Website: bh-photo
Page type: cross-sells
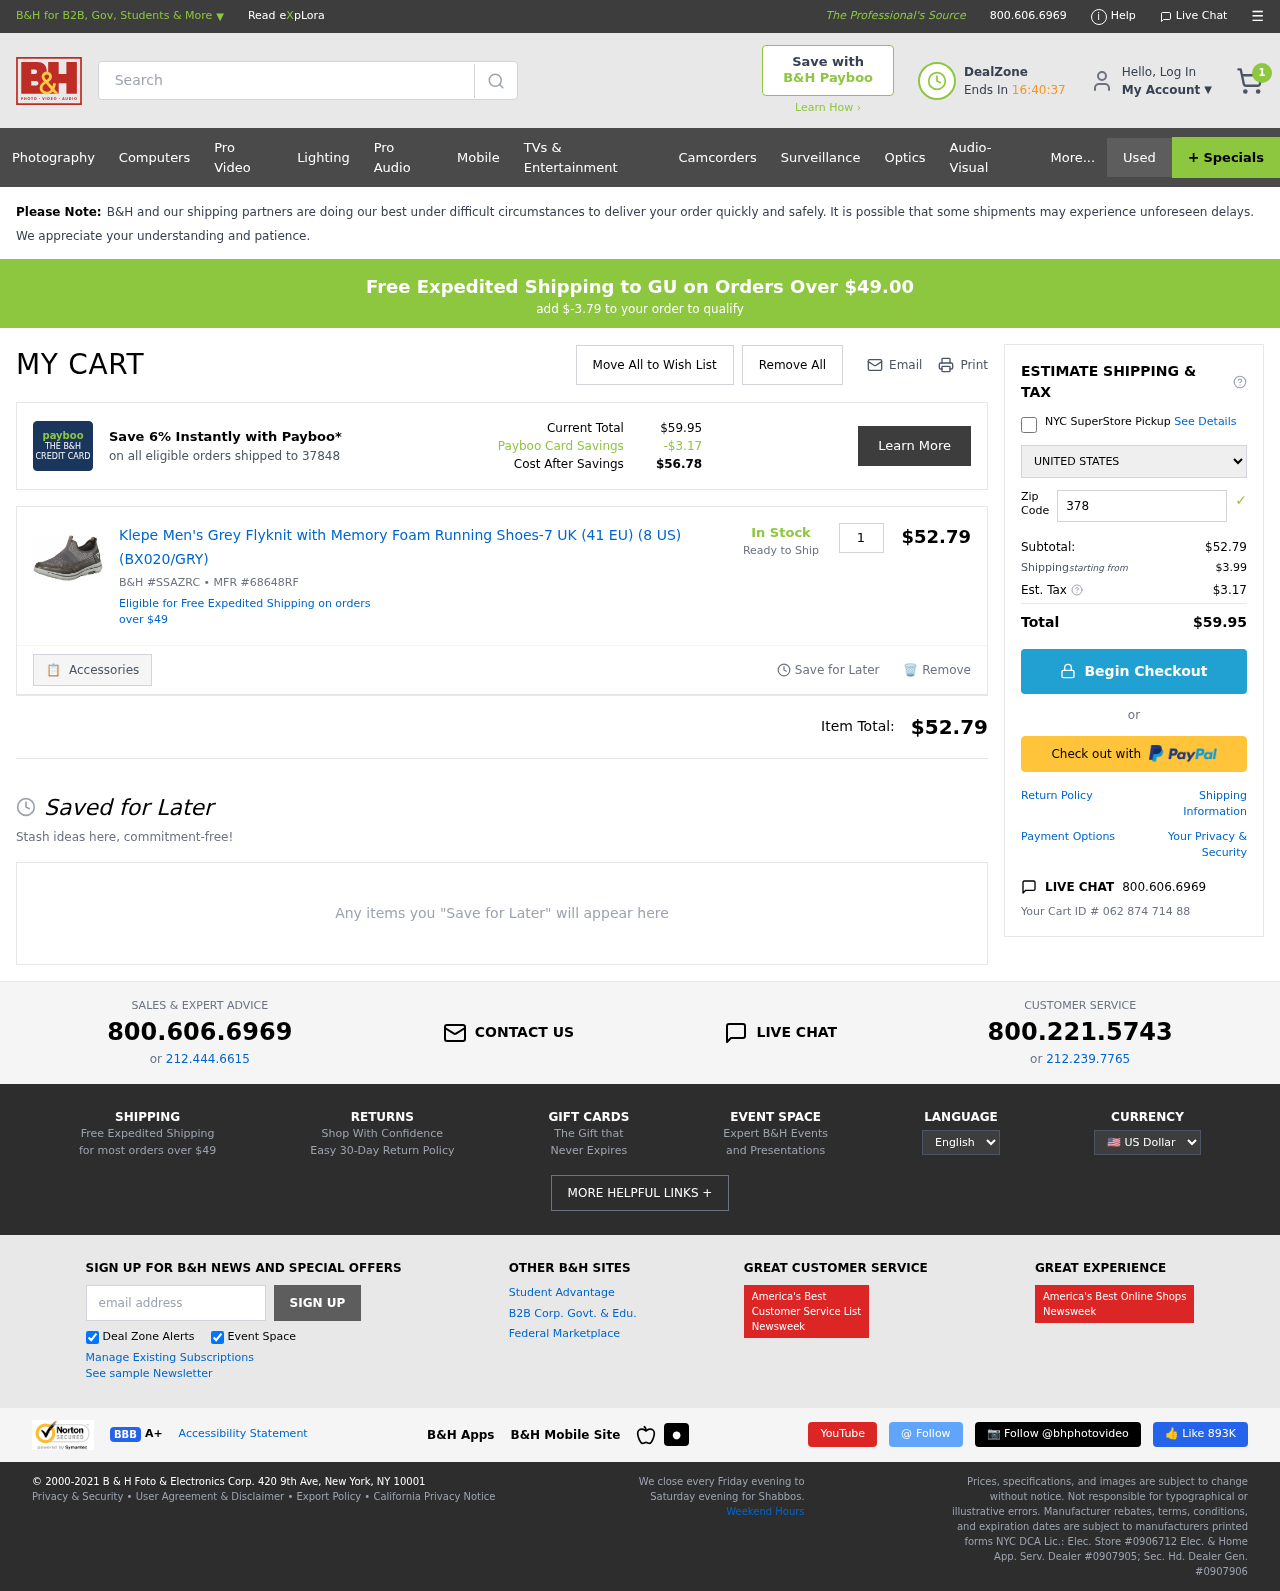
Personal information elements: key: PII_COUNTRY
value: United States
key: PII_POSTCODE
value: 37848
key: PII_STATE
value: GU
Product elements: key: PRODUCT1_NAME
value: Klepe Men's Grey Flyknit with Memory Foam Running Shoes-7 UK (41 EU) (8 US) (BX020/GRY)
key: PRODUCT1_PRICE
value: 52.79
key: PRODUCT1_QUANTITY
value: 1
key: PRODUCT1_SKU
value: B&H #SSAZRC
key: PRODUCT1_MFR
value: MFR #68648RF
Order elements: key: ORDER_NUM_ITEMS
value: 1
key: SHIPPING_THRESHOLD_REMAINING
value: $-3.79
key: ORDER_TOTAL
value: $59.95
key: ORDER_SUBTOTAL
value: $52.79
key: ORDER_SHIPPING_COST
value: $3.99
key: ORDER_TAX
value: $3.17
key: ORDER_ID
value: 062 874 714 88
Search elements: key: HEADER_SEARCH
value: Search
Other elements: key: PAYBOO_SAVINGS
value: -$3.17
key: COST_AFTER_SAVINGS
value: $56.78